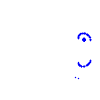
Particle: kaon